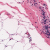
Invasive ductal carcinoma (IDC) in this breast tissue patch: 0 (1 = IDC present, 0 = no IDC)